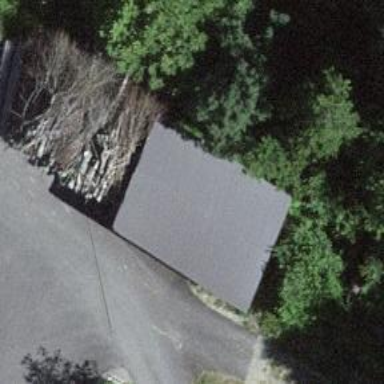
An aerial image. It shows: Shed.